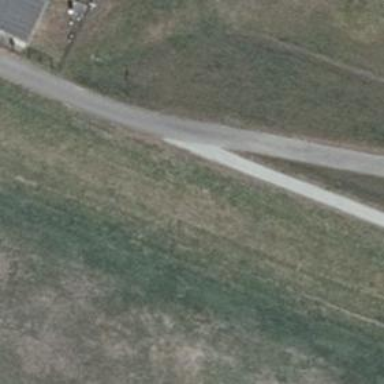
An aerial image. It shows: Asphalt track with grade 1 quality. There is embankment along the track.